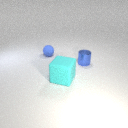
small blue rubber sphere to the left of small blue metal cylinder